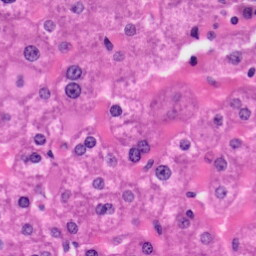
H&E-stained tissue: Liver